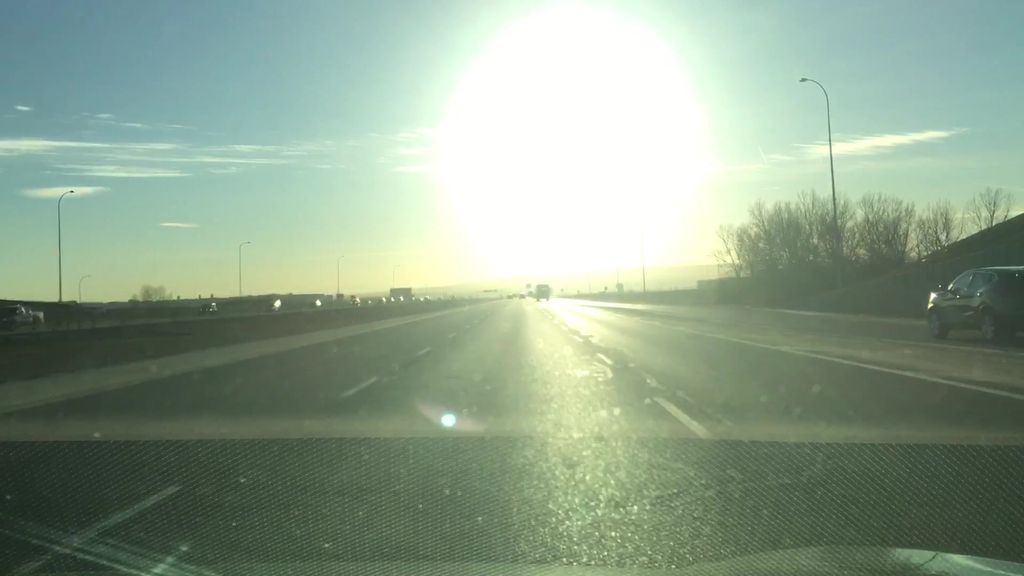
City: calgary